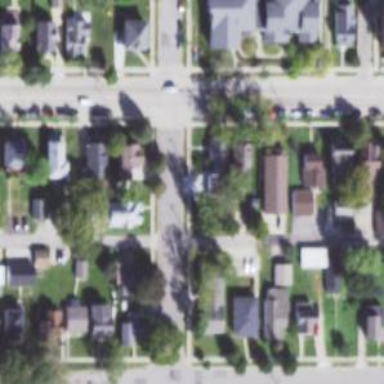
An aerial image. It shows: Alley classified as service road.